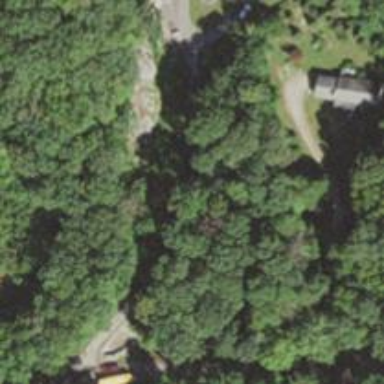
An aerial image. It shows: Residential driveway used as service road.